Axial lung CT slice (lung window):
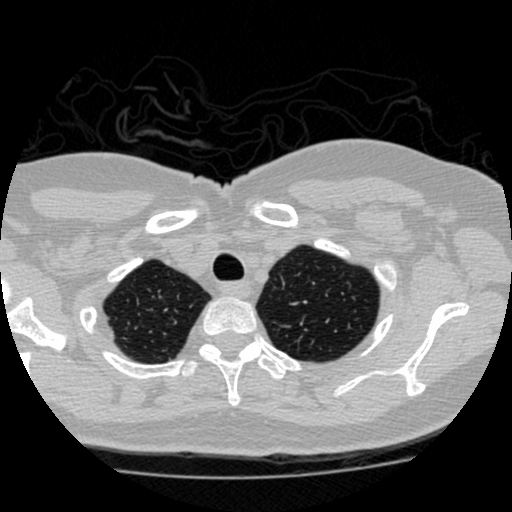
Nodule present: no